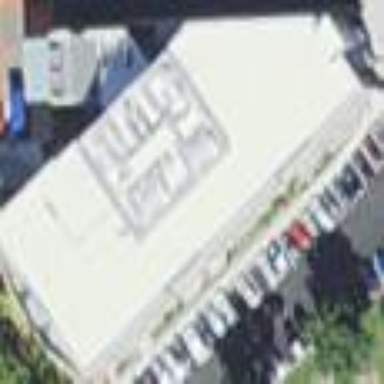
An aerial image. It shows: Nursing home building.